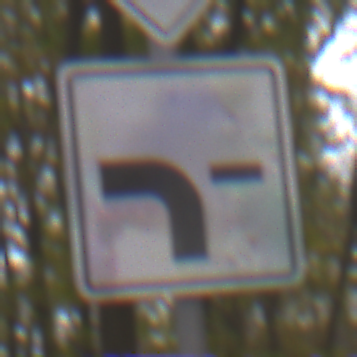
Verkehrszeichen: VerlaufVorfahrtsstrasse6
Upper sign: Vorfahrtsstrasse
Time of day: Midday
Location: Outdoor (Nature)
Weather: Overcast
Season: NotSpecified
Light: Natural